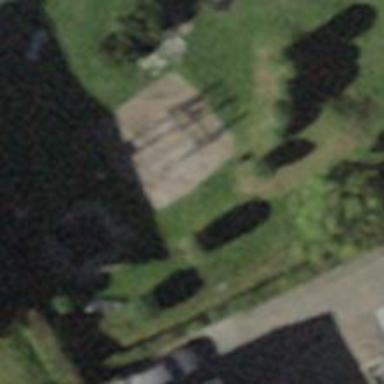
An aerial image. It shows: Playground with swings.